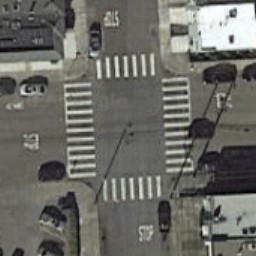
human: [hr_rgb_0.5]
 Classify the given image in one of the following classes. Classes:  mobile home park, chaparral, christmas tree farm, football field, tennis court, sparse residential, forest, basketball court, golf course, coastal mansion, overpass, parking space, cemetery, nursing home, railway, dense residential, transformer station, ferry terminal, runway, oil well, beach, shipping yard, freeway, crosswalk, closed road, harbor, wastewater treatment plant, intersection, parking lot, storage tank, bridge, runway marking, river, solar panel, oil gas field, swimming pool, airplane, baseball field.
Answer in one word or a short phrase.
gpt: crosswalk